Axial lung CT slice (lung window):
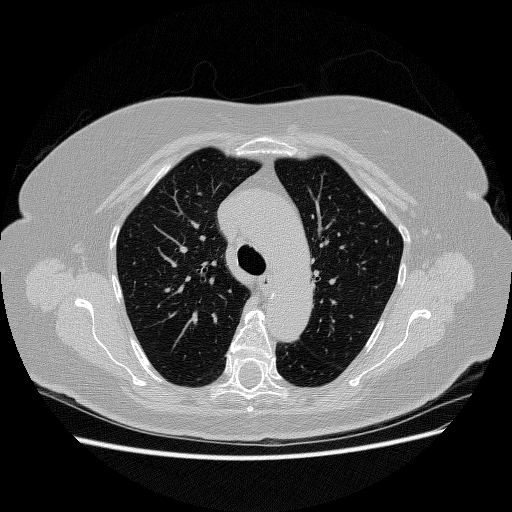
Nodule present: no